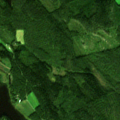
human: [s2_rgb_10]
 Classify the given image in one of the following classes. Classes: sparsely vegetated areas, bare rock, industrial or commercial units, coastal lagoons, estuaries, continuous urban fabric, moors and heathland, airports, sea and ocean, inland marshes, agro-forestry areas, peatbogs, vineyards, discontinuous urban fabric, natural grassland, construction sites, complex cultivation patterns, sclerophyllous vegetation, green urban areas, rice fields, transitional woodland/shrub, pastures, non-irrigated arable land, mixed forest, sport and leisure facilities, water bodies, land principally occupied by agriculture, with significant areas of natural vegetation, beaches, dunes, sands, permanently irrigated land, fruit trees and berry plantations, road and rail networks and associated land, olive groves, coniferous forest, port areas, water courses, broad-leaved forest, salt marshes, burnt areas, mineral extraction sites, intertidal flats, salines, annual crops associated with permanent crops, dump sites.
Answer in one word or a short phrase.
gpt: land principally occupied by agriculture, with significant areas of natural vegetation, mixed forest, transitional woodland/shrub